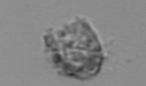
Label: Tintinnopsis